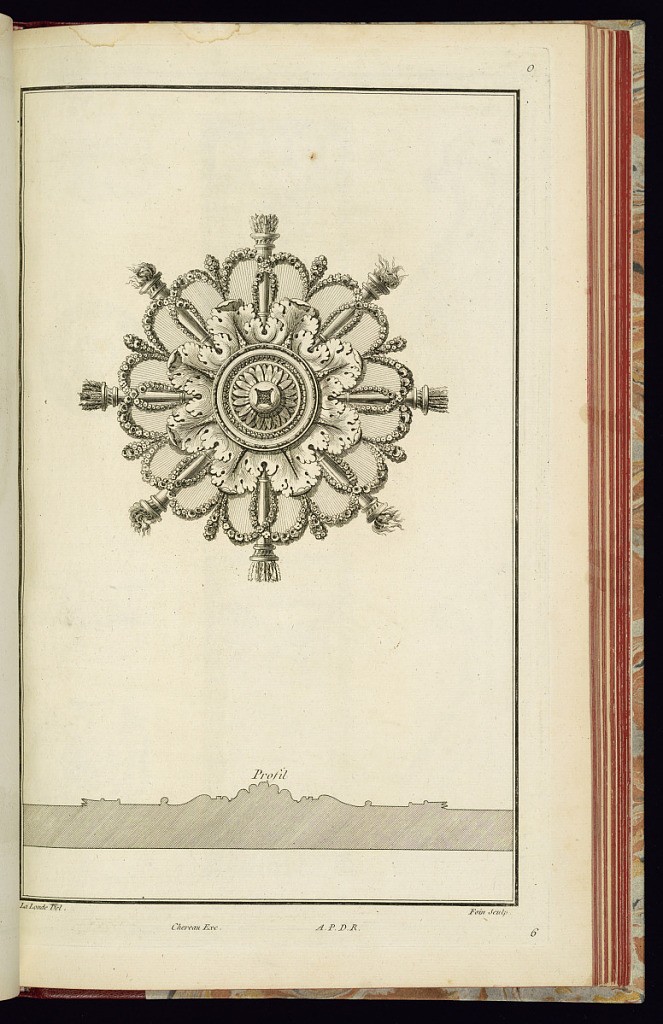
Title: Rosette Design for a Ceiling
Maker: Richard de Lalonde, French, active 1780–96
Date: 1785-1788
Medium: Etching on off-white laid paper
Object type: Print
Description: Rosette design for a ceiling with, from back edge to sight edge, draped flower garlands with flower tassels and torches, acanthus leaves, bead and dart, and lamb tongue ornamentation. The profile of the rosette is provided below. The plate is signed and numbered.